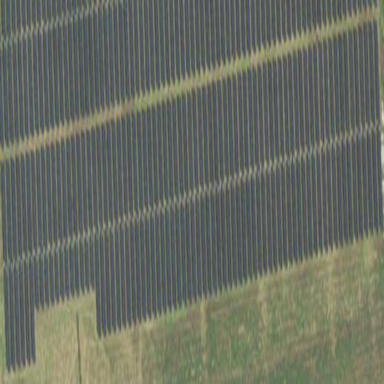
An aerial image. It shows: Solar power generator using photovoltaic method with solar photovoltaic panel types.